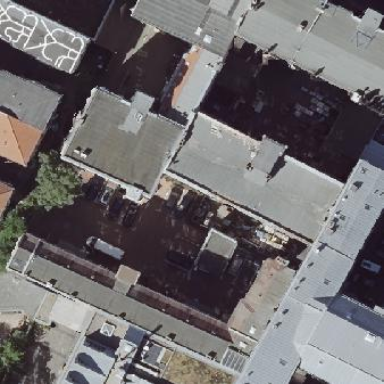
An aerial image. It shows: Commercial building.